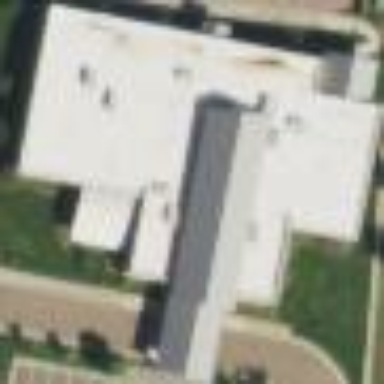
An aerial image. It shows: Clinic building providing healthcare services.